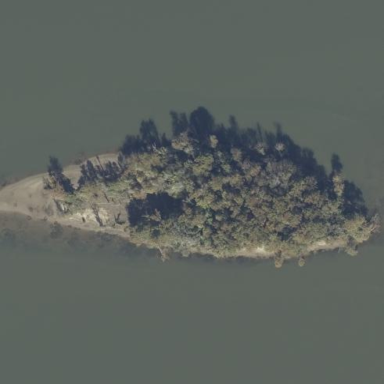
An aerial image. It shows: Islet.